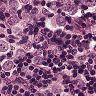
Metastatic tissue present: yes